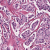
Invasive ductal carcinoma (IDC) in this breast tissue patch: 1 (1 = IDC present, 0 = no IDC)